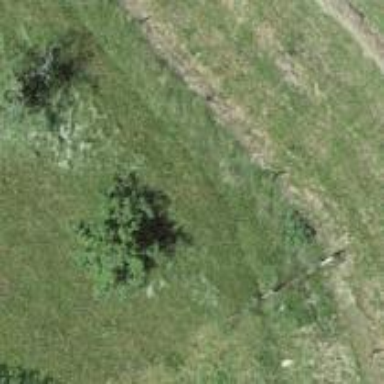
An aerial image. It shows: Grass path without sidewalk.